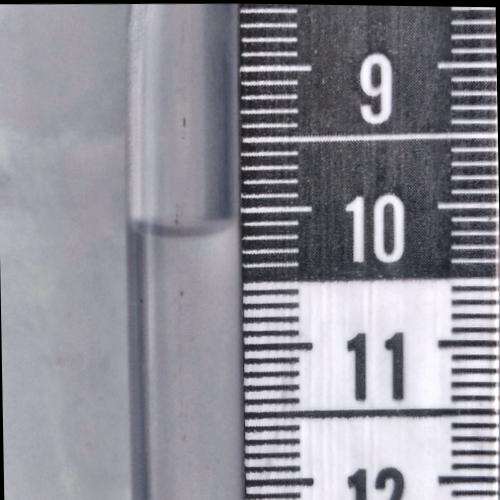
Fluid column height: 10.1 cm